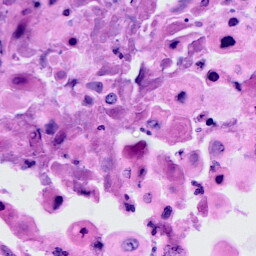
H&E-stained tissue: Cervix